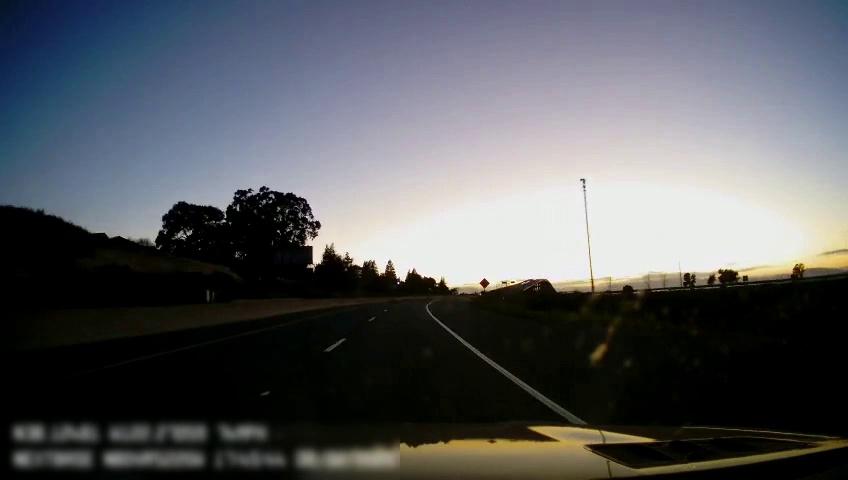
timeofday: Dusk/Dawn/Twilight
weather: Sunny
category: Drivable Space
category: Lanes | Current Lane
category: Lanes | Current Lane
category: Lanes | Alternate Lane
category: Traffic | Signs